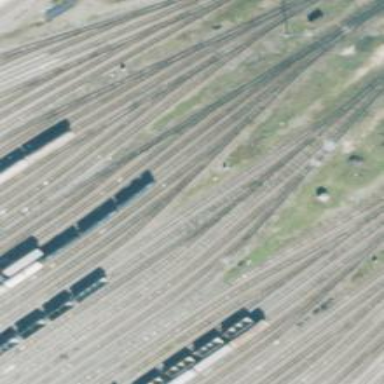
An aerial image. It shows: Railway yard used for servicing trains.